Question: A feature using the YouTube Iframe API has been broken for a while on a little music discovery site I have, and I'm trying to understand why:
1. Open www.dailygrooves.org
2. Press the spacebar key.
: playback should start.
: the 'playpause' function throws 'TypeError: player.getPlayerState is not a function' when running 'var playerState = player.getPlayerState()'. And looking at my player object, indeed this method is missing:

What's wrong in my API usage / initialization? It used to work fine, and I think started to fail a few months ago, even though the <URL> mentions no recent changes to the API. Thanks for the help!
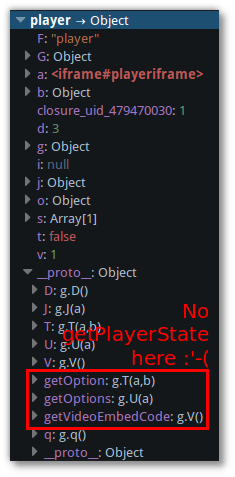
Answer: Add
'''
enablejsapi=1
'''
to the iframe 'src' attribute. E.g.:
'''
http://www.youtube.com/embed/videoseries?wmode=opaque&autohide=0&disablekb=1&enablejsapi=1&list="
'''